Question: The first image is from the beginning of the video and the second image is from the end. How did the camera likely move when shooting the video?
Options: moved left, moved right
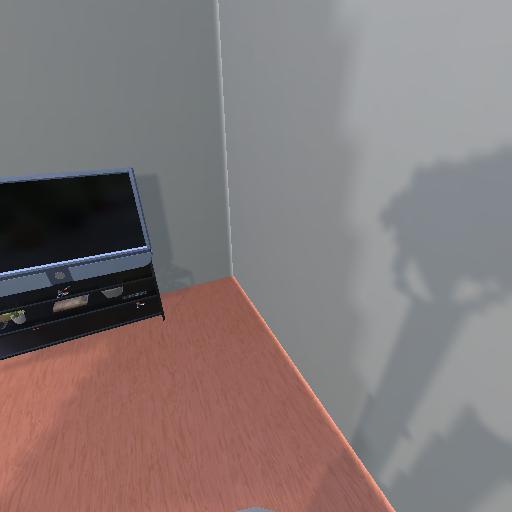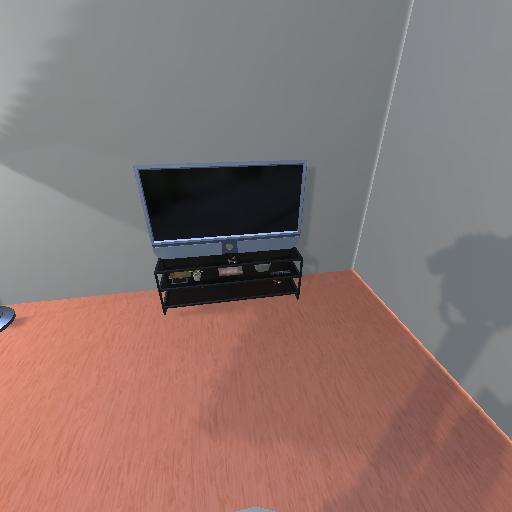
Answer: moved left